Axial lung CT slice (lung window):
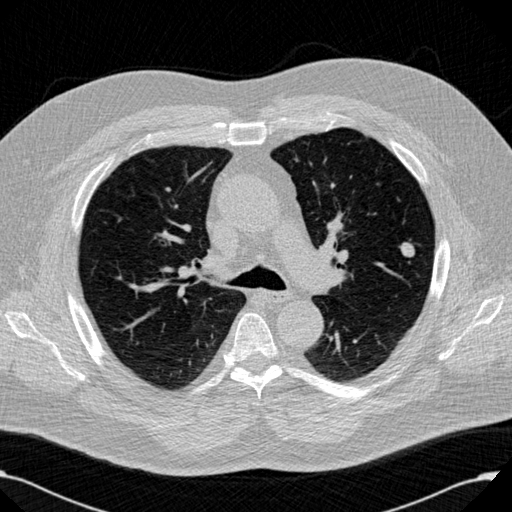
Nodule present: yes
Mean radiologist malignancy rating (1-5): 2.75